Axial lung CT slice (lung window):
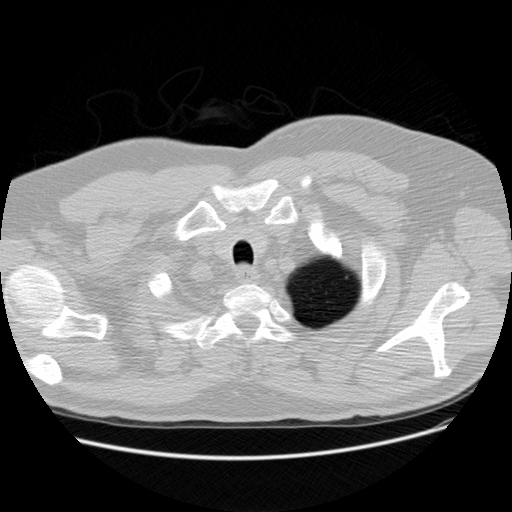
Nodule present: no